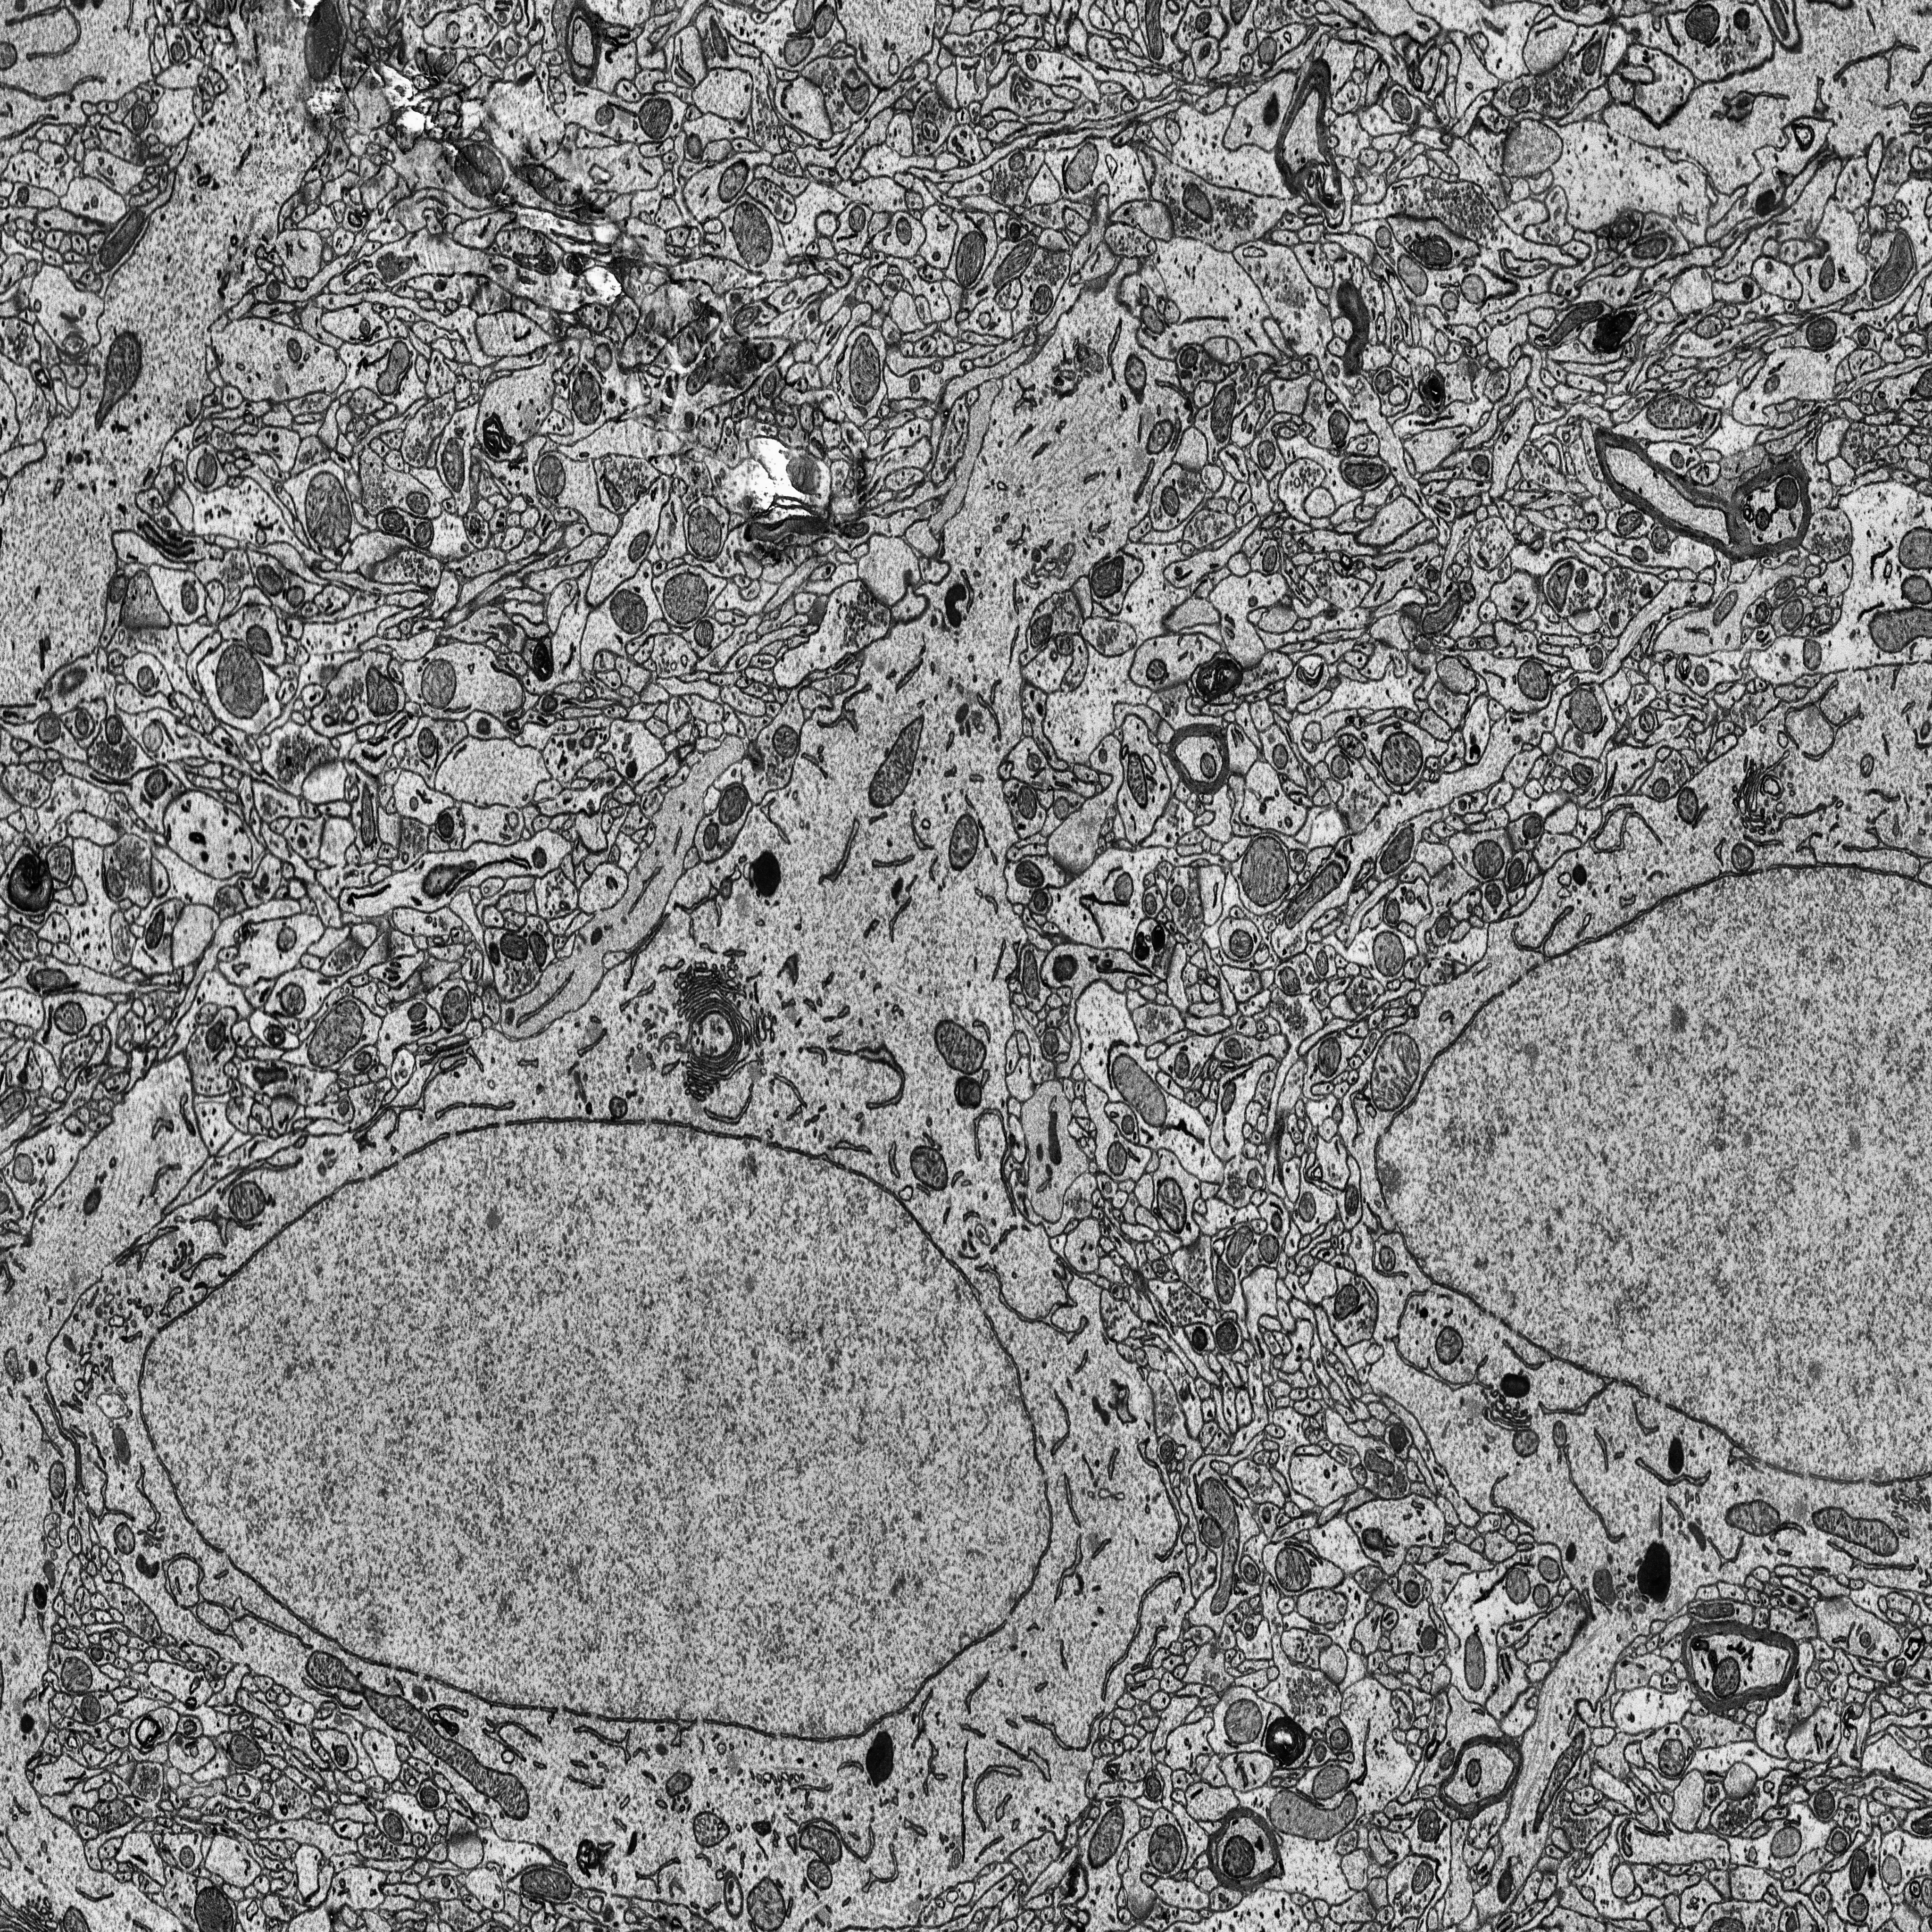
Electron microscopy slice of rat cortex tissue
Slice depth (z): 380
Mitochondria instances in slice: 353